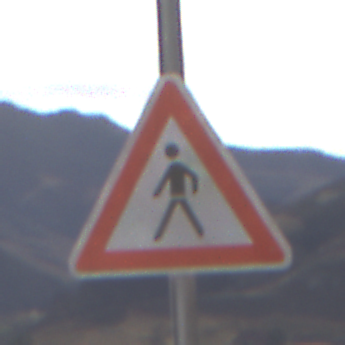
Verkehrszeichen: FussgaengerRechts
Umgebung: Outdoor, Nature
Tageszeit: MorningAfternoon
Wetter: PartlyCloudy
Licht: Natural
Jahreszeit: NotSpecified
Kontrast: HighContrast